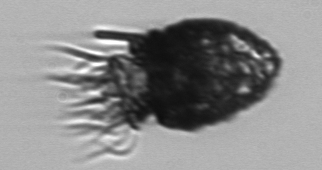
Label: Stenosemella_pacifica